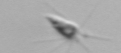
Label: Calciopappus